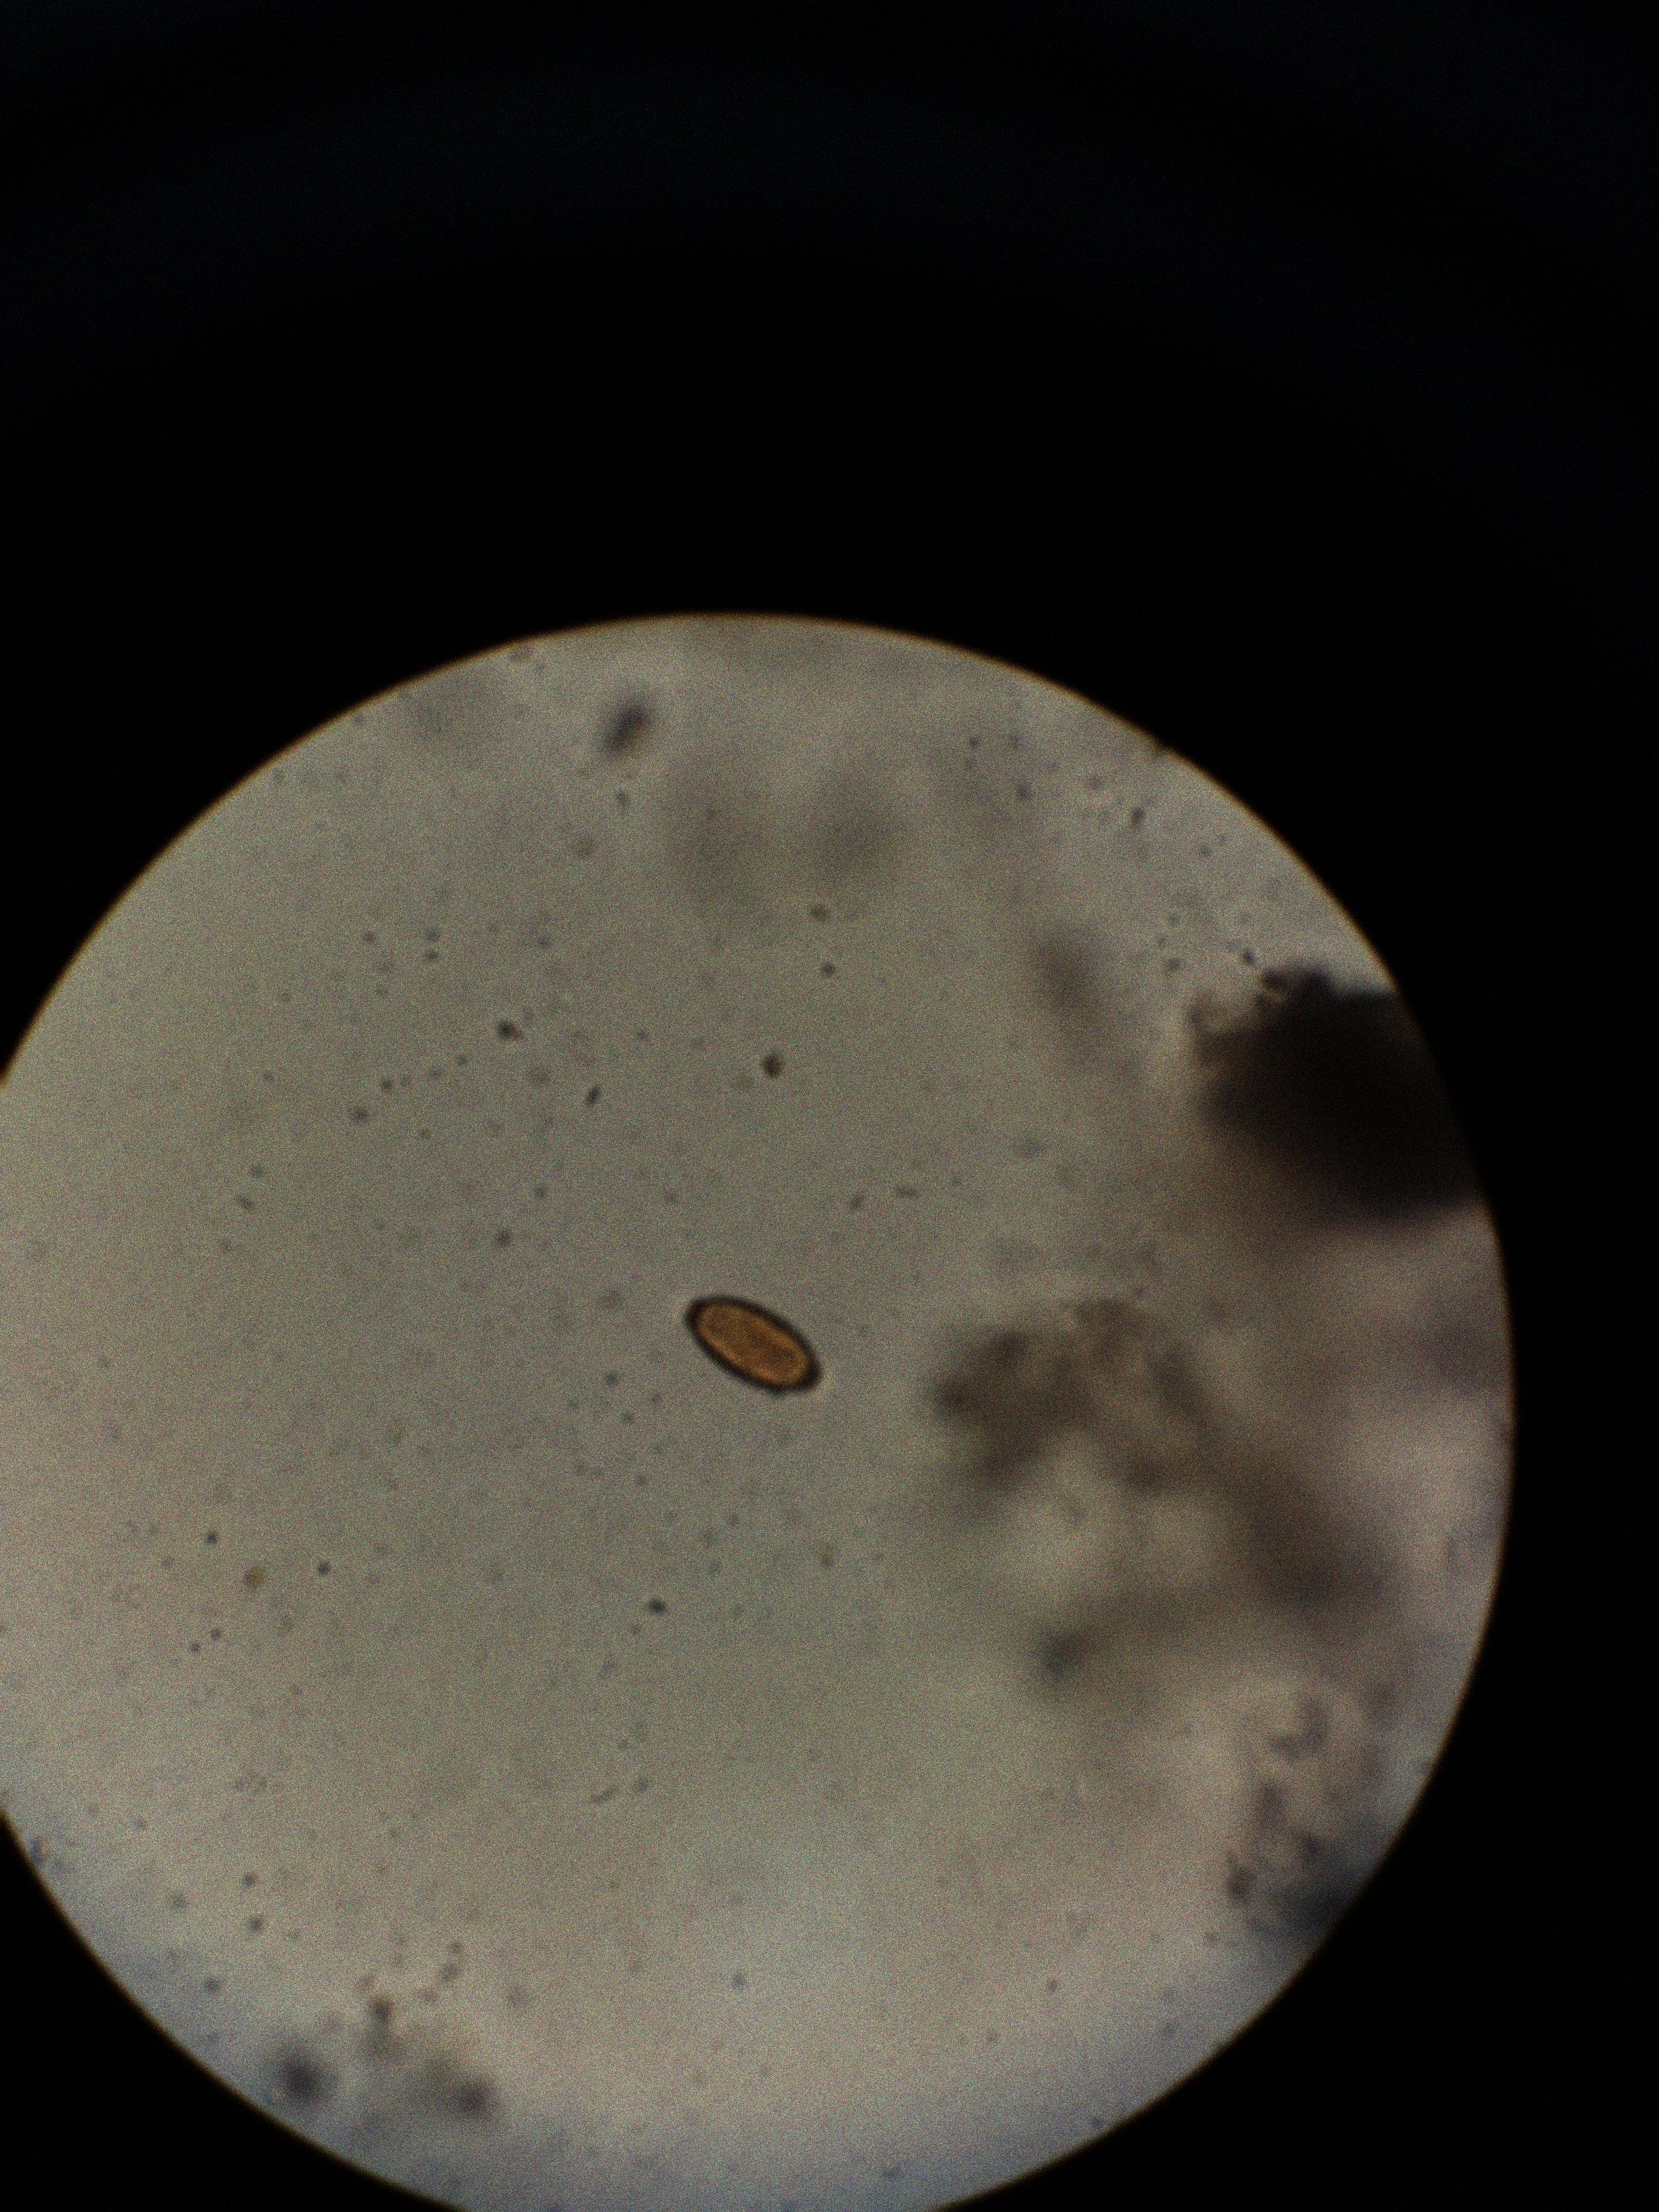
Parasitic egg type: Trichuris trichiura